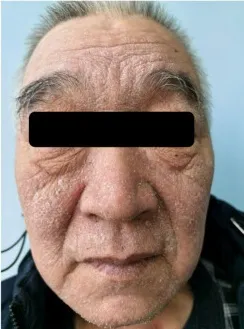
After seven days of follow-up after discharge, seborrheic dermatitis had worsened. Patches of greasy skin covered with flaky white or yellow scales on face, sides of the nose, and eyebrows (A-C).
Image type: medical_photograph (skin_photograph)